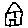
Label: house